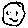
Label: smiley face